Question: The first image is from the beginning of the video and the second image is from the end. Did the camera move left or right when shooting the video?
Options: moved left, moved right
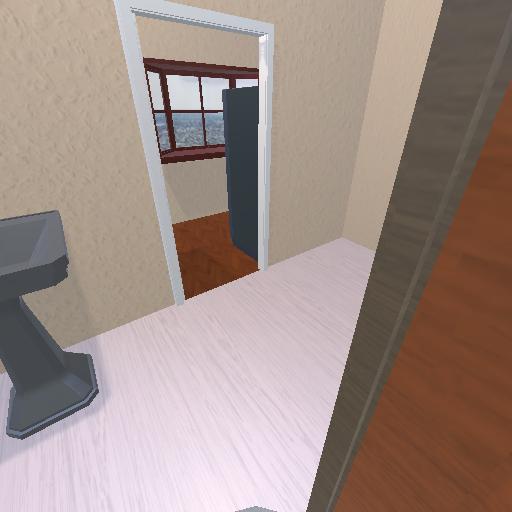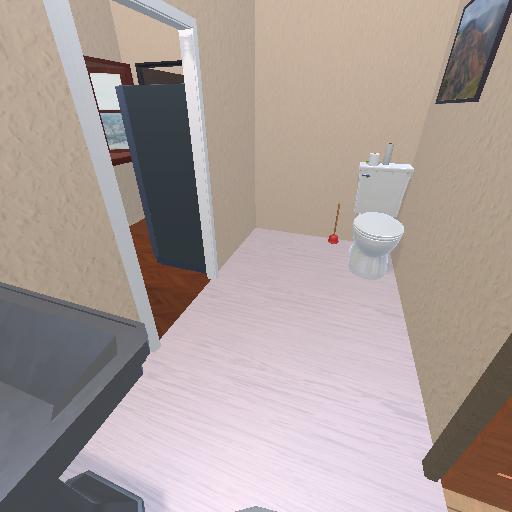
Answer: moved left